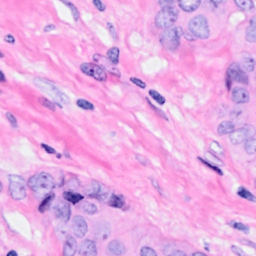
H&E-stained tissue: Breast